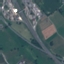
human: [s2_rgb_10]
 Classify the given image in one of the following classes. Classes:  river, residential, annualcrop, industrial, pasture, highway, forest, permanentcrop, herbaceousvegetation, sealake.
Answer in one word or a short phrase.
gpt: Highway